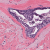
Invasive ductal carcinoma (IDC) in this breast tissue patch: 0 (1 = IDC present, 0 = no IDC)